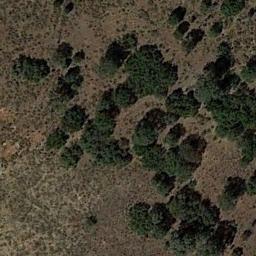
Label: chaparral